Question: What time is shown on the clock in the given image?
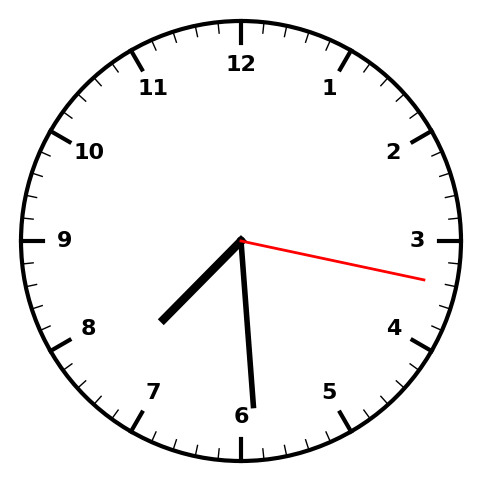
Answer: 07:29:17